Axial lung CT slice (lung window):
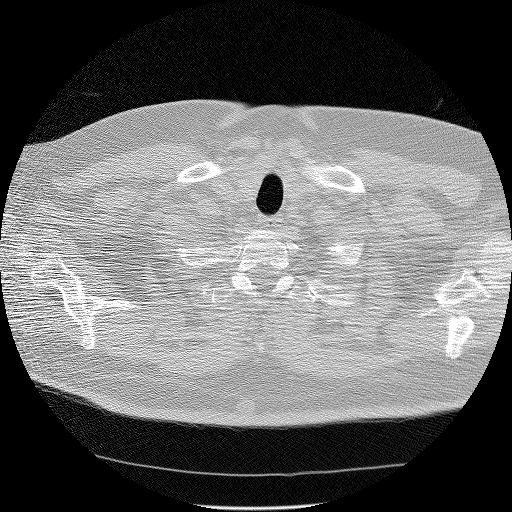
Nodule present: no